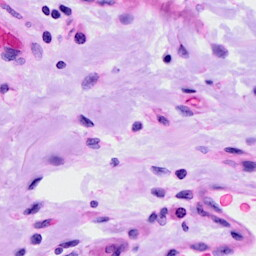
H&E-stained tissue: Ovarian